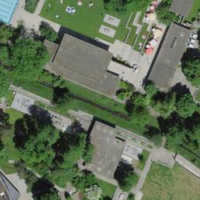
EUNIS habitat code: 53
Species observed at this site:
Prunus padus